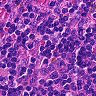
Metastatic tissue present: no